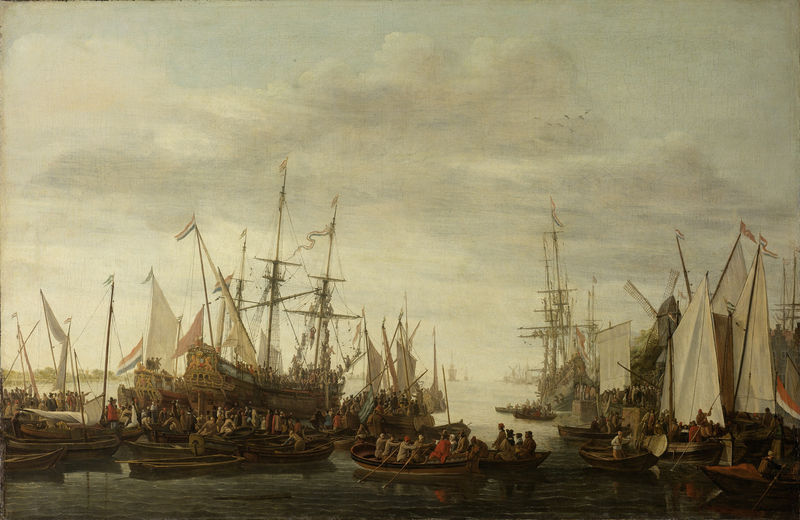
Titel: Het kielhalen (volgens overlevering) van de scheepschirurgijn van admiraal Jan van Nes
Künstler: Lieve Pietersz. Verschuier
Standort: Amsterdam
Institution: Rijksmuseum
Schlagwörter: himmel, meer, wasser, wolken, menschen, ocker, see, frankreich, hell, hintergrund, männer, rot, holland, niederlande, morgen, mühle, vögel, windmühle, boot, boote, ruder, schiff, schiffe, segel, segelboot, segelschiffe, fahnen, flagge, mast, hafen, masten, krieg, schlacht, ruderboot, ruderer, rudern, woken, segeln, dynamik, gelblich, goldener schnitt, seeschlacht, mäste, moregen, polen, mönner, rahen